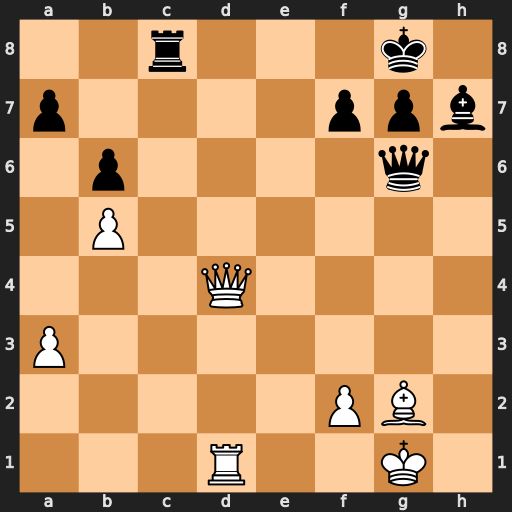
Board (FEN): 2r3k1/p4ppb/1p4q1/1P6/3Q4/P7/5PB1/3R2K1
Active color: w
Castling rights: -
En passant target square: -
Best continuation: Qd8+ Rxd8 Rxd8#